Question: I am trying to create a drop down navigation that you can see the sub menu within the drop down a little like this![enter image description here

I have the essential layout i want though i am failing to actually create the drop down float left.
HTML
'''
<div id='cssmenu'>
<ul>
<li><a href='#'><span>Home</span></a></li>
<li><a href='#'><span>Services</span></a>
<div class="sub">
<div class="subinner">
<ul>
<li><a href='#'><span>Consultancy</span></a></li>
<li><a href='#'><span>Project Managment &amp; Execution</span></a></li>
<li><a href='#'><span>Commissioning</span></a></li>
</ul>
<ul>
<li><a href="#">Training</a></li>
<li><a href="#">Plant Performance Enchancement</a></li>
</ul>
</div> <!-- End of Sub -->
</div> <!-- End of Subinner -->
</li>
<li class='sub'><a href='#'><span>About</span></a>
<div class="sub">
<div class="subinner">
<ul>
<li><a href='#'><span>Company</span></a></li>
<li><a href='#'><span>Contact</span></a></li>
</ul>
</div>
</div>
</li>
<li><a href='#'><span>Contact</span></a></li>
</ul>
</div>
'''
Below is the CSS controls the drop down no JS is used.
'''
#cssmenu ul {
margin: 0;
padding: 7px 6px 0;
background: #493B88;
line-height: 100%;
width: auto;
}
#cssmenu li {
margin: 0 5px;
padding: 0 0 8px;
float: left;
position: relative;
list-style: none;
}
#cssmenu a,
#cssmenu a:link {
font-weight: bold;
font-size: 13px;
color: #e7e5e5;
text-decoration: none;
display: block;
padding: 8px 20px;
margin: 0;
}
#cssmenu a:hover {
background: #000;
color: #000;
}
#cssmenu .active a,
#cssmenu li:hover > a {
background: #ccc;
color: #000;
}
#cssmenu ul ul li:hover a,
#cssmenu li:hover li a {
background: none;
border: none;
color: #000;
width: 30%;
}
#cssmenu ul ul a:hover {
background: #7d7d7d;
color: #000 !important;
width: 400px;
}
#cssmenu li:hover > .sub .subinner ul {
display: block;
position: absolute;
left: 0;
}
#cssmenu ul ul {
z-index: 1000;
display: none;
margin: 0;
padding: 0;
width: 300px;
position: absolute;
top: 40px;
left: 0;
background: #ffffff;
border: solid 1px #b4b4b4;
}
#cssmenu ul ul li {
float: none;
margin: 0;
padding: 3px;
}
#cssmenu ul ul a,
#cssmenu ul ul a:link {
font-weight: normal;
font-size: 12px;
}
#cssmenu ul:after {
content: ".";
display: block;
clear: both;
visibility: hidden;
line-height: 0;
height: 0;
}
* html #cssmenu ul {
height: 1%;
}
'''
Here is a link to view my drop down menu Live
<URL>
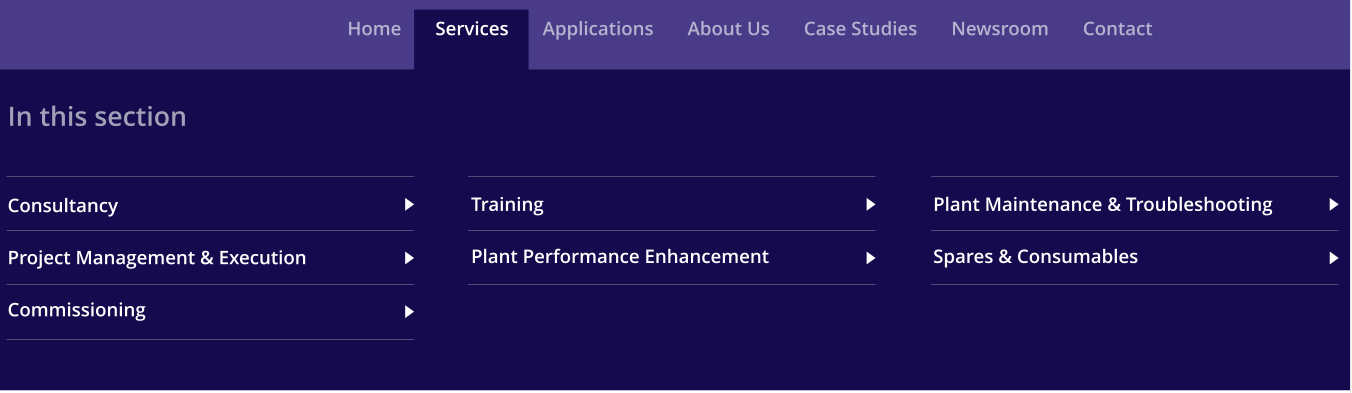
Answer: I have spent 2-3 hours to get this result, i hope it is what you need.
By the way, I would avoid using position:something so often.
It seems a responsive one, did you like the result?
'''
body{
margin: 0;
}
#cssmenu ul {
margin: 0;
}
#cssmenu ul > li {
margin: 0 5px;
padding: 0 0 8px;
float: left;
list-style: none;
}
#cssmenu ul > ul li {
margin: 0 5px;
padding: 0 0 8px;
float: none;
list-style: none;
}
#cssmenu a,
#cssmenu a:link {
font-weight: bold;
font-size: 13px;
color: #e7e5e5;
text-decoration: none;
display: block;
padding: 8px 20px;
margin: 0;
}
#cssmenu a:hover {
background: #000;
color: #000;
}
#cssmenu .active a,
#cssmenu li:hover > a {
background: #ccc;
color: #000;
}
#cssmenu ul ul li:hover a,
#cssmenu li:hover li a {
background: none;
border: none;
color: #000;
}
#cssmenu ul ul a:hover {
background: #7d7d7d;
color: #000 !important;
}
#cssmenu li:hover > .sub .subinner ul {
display: block;
}
#cssmenu ul ul {
z-index: 1000;
display: none;
margin: 0;
padding: 0;
background: #ffffff;
border-bottom: solid 1px #b4b4b4;
border-top: solid 1px #b4b4b4;
}
#cssmenu ul ul li {
float: left;
margin: 0;
padding: 3px;
}
#cssmenu li:nth-child(2) ul ul li {
float: none;
margin: 0;
padding: 3px;
}
#cssmenu li:nth-child(2) ul ul li a{
border-bottom: 1px solid #B4B4B4;
}
#cssmenu ul ul a,
#cssmenu ul ul a:link {
font-weight: normal;
font-size: 12px;
}
#cssmenu ul:after {
content: ".";
display: block;
clear: both;
visibility: hidden;
line-height: 0;
height: 0;
}
* html #cssmenu ul {
height: 1%;
}
#cssmenu ul li:nth-child(2) .subinner{
top: 47px;
position: absolute;
left: 0px;
width: 100%;
}
#cssmenu ul li:nth-child(3) .subinner{
top: 47px;
position: absolute;
left: 0px;
width: 100%;
}
#cssmenu{
margin: 0px;
padding: 7px 6px 0px;
background: #493B88 none repeat scroll 0% 0%;
line-height: 100%;
width: auto;
height: 40px;
}
#cssmenu li:nth-child(2):hover > .sub .subinner ul {
width: 100%;
}
#cssmenu li:hover > .sub .subinner ul {
width: 100%;
}
#cssmenu .subinner ul ul{
float: left;
width: 33% !important;
border: none;
}
'''
'''
<div id='cssmenu'>
<ul>
<li><a href='#'><span>Home</span></a></li>
<li><a href='#'><span>Services</span></a>
<div class="sub">
<div class="subinner">
<ul>
<ul>
<li><a href='#'><span>Consultancy</span></a></li>
<li><a href='#'><span>Project Managment &amp; Execution</span></a></li>
</ul>
<ul>
<li><a href='#'><span>Commissioning</span></a></li>
<li><a href="#"><span>Training</span></a></li>
<li><a href="#"><span>Plant Performance Enchancement</span></a></li>
</ul>
<ul>
<li><a href='#'><span>Something</span></a></li>
<li><a href='#'><span>Something</span></a></li>
</ul>
</ul>
</div> <!-- End of Sub -->
</div> <!-- End of Subinner -->
</li>
<li class='sub'><a href='#'><span>About</span></a>
<div class="sub">
<div class="subinner">
<ul>
<li><a href='#'><span>Company</span></a></li>
<li><a href='#'><span>Contact</span></a></li>
</ul>
</div>
</div>
</li>
<li><a href='#'><span>Contact</span></a></li>
</ul>
</div>
'''